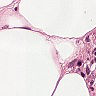
Metastatic tissue present: no